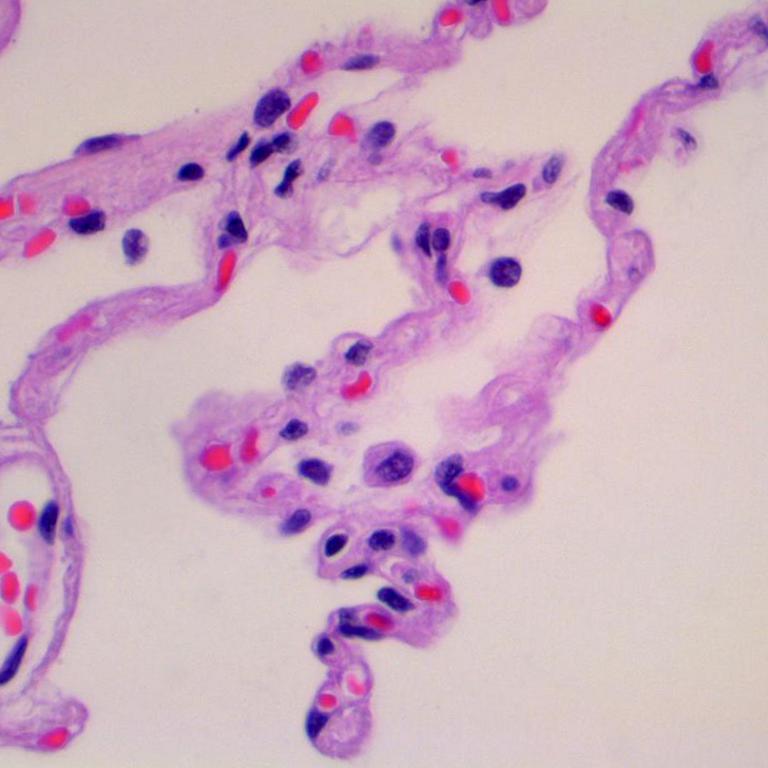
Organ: lung
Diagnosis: benign